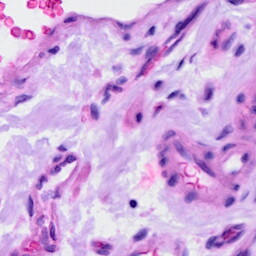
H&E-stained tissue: Ovarian